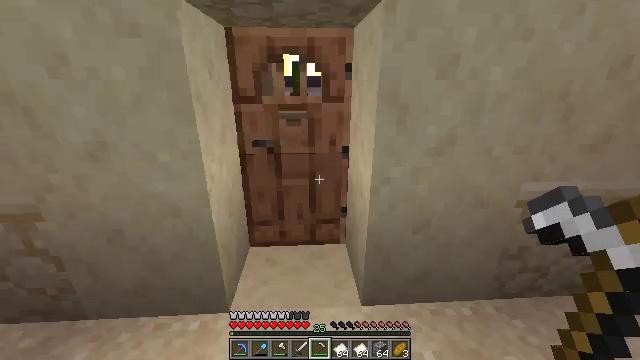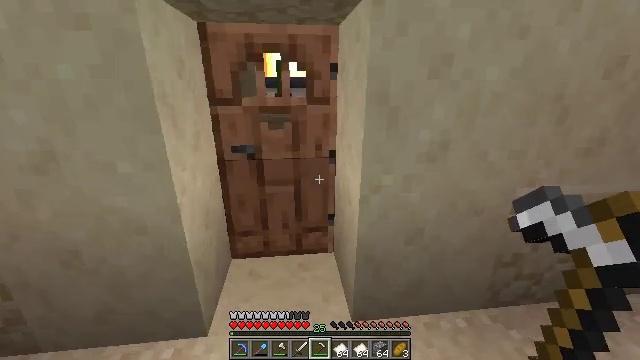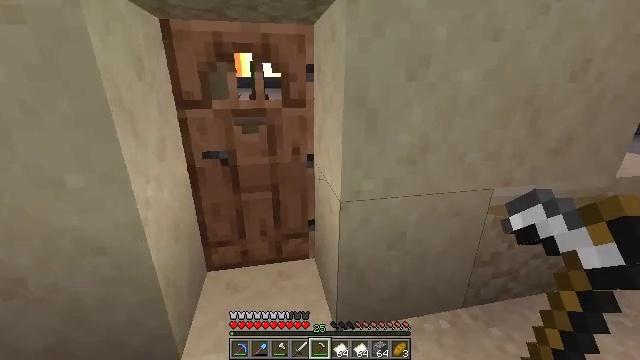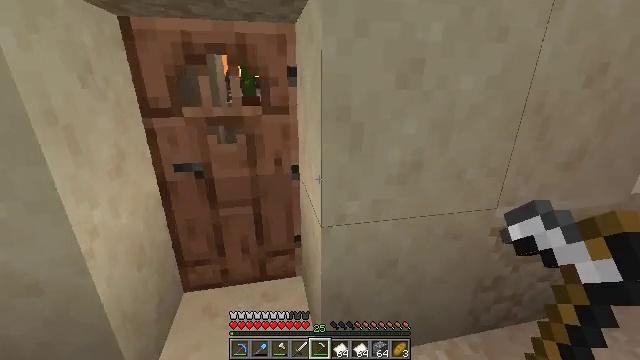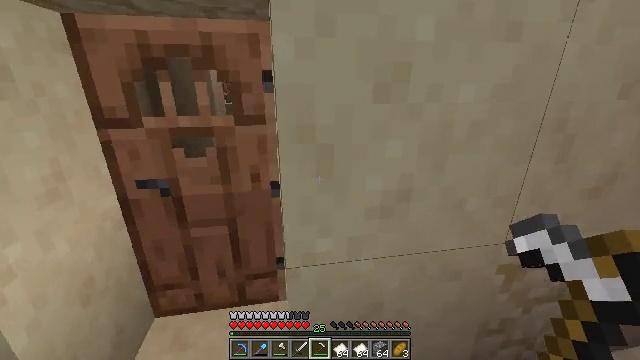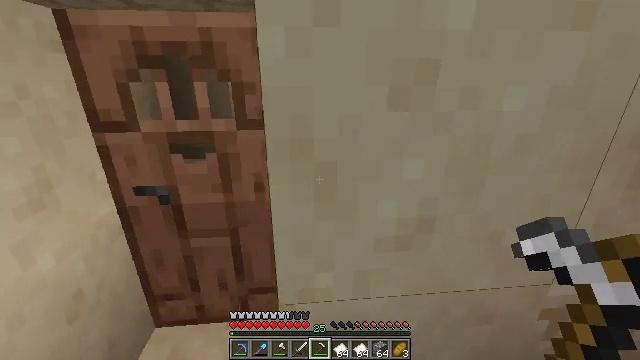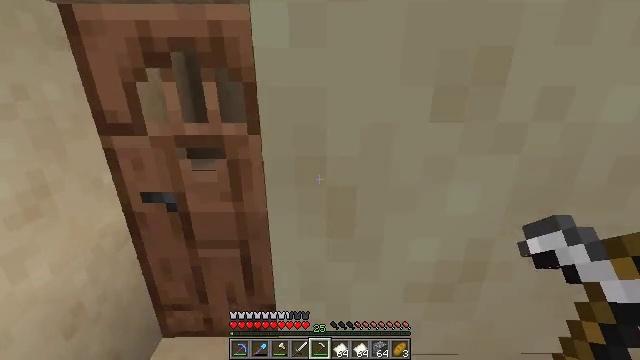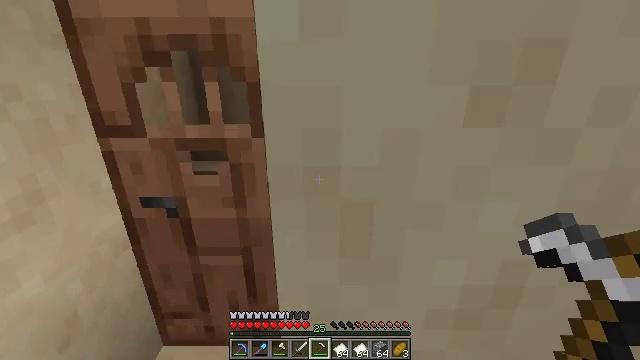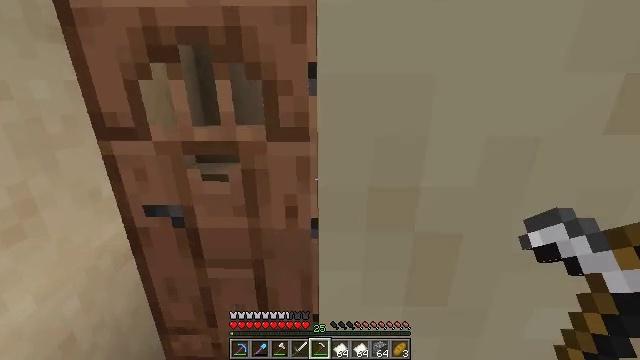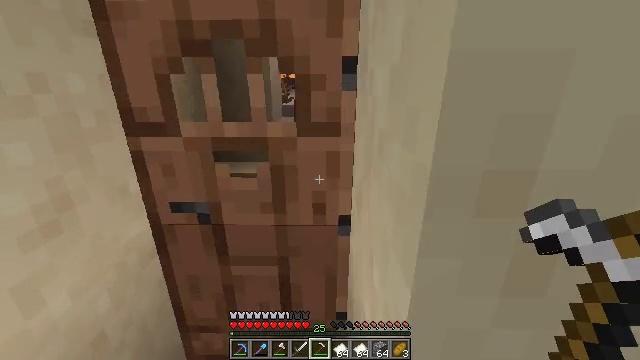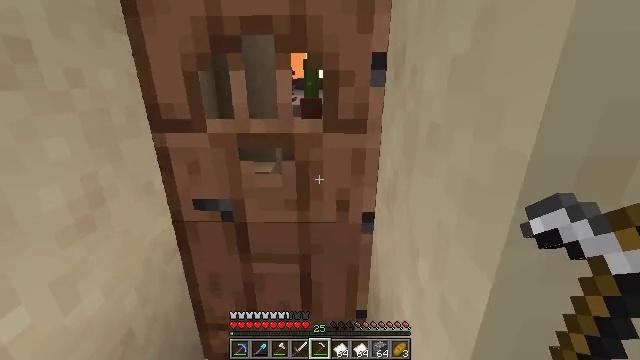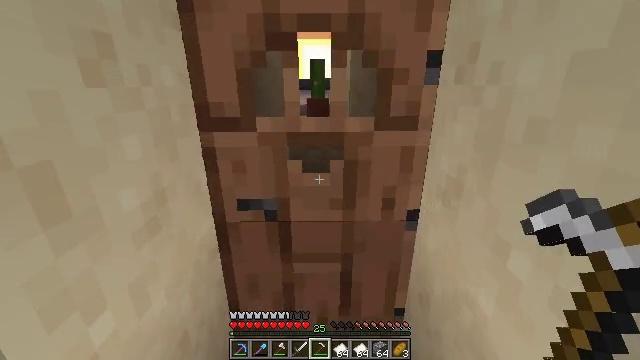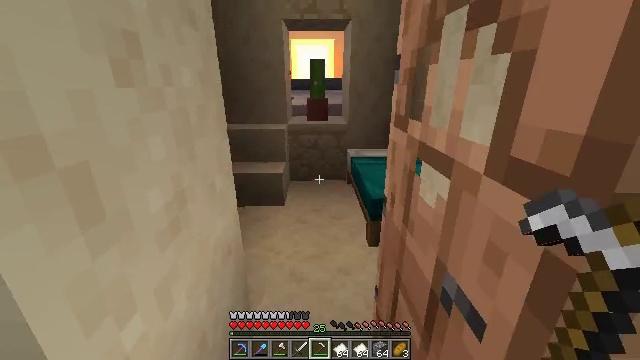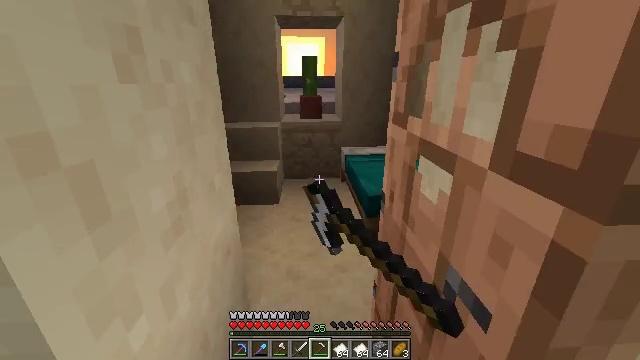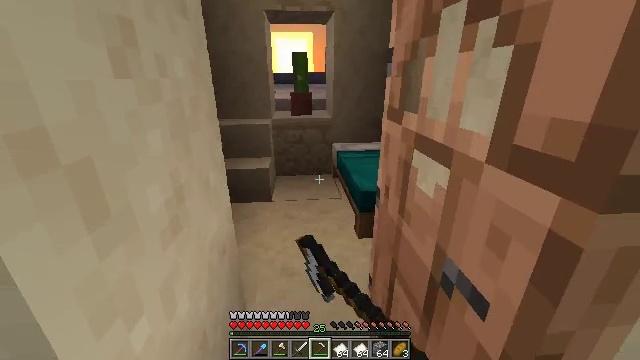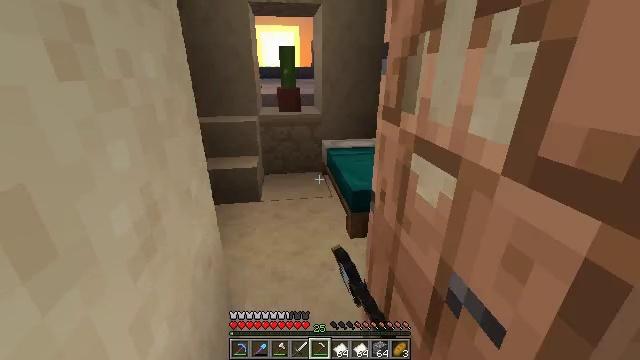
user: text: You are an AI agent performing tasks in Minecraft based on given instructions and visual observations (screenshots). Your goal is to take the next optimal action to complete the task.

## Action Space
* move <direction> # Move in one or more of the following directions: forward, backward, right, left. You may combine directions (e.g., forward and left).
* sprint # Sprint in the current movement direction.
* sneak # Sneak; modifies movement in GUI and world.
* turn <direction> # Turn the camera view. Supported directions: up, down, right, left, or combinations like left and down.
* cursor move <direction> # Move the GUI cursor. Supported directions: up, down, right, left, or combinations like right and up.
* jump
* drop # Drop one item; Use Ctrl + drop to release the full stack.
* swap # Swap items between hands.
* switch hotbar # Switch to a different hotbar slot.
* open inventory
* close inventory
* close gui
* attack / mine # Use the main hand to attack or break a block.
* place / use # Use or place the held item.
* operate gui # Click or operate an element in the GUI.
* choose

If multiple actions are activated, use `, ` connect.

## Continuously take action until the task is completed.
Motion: motion action
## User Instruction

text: Remove an iron hoe from the inventory.
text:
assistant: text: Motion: move forward, turn right
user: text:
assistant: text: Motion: move forward and move right, turn right
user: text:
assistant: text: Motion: move forward and move right
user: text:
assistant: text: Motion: move forward and move right, turn left
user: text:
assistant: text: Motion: move forward, turn left
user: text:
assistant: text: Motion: move forward, turn left
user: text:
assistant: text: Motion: move forward and move left
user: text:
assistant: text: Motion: move forward and move left
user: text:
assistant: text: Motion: move forward and move left
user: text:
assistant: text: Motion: move forward and move left
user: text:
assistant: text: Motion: move left, turn right
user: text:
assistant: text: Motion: turn right, use / place
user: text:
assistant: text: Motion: turn right, use / place
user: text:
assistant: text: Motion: turn right
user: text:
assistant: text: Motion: move forward, turn right and down
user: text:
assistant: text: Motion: move forward, turn right
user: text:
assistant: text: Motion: move forward, turn right and down
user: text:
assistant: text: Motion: move forward
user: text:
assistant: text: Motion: move forward
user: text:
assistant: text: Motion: move forward
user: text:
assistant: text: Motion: move forward
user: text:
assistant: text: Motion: move forward, turn right and down
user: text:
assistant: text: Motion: move forward, turn right and down
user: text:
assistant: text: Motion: turn right and down
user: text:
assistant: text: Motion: turn right and down, use / place
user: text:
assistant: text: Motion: turn right, use / place
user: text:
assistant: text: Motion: use / place
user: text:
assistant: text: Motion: no_op
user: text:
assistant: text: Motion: no_op
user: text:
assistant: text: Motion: no_op